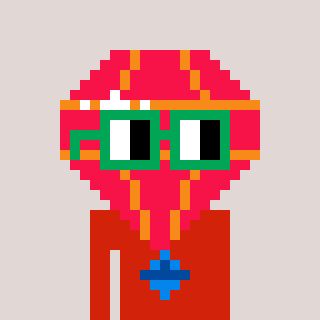
a pixel art character with square green glasses, a red diamond-shaped head and a red-colored body on a warm background